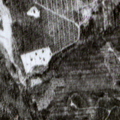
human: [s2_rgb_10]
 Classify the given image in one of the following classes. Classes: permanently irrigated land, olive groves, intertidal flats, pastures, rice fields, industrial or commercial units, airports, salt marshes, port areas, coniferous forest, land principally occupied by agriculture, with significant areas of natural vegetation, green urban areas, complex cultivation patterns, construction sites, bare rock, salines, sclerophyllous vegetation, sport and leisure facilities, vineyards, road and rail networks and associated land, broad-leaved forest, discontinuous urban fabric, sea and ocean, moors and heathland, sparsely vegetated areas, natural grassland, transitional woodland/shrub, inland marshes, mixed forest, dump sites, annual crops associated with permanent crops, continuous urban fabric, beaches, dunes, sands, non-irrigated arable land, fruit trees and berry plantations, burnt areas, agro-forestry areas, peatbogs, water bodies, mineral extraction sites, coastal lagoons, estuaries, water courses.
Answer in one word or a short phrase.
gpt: coniferous forest, mixed forest, transitional woodland/shrub